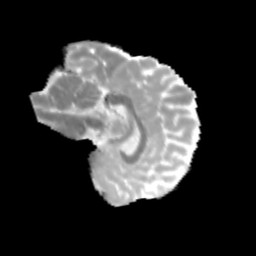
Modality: MD
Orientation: sagittal
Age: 10
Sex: female
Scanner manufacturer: siemens
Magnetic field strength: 3 T
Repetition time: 3.8 s
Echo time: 0.07 s